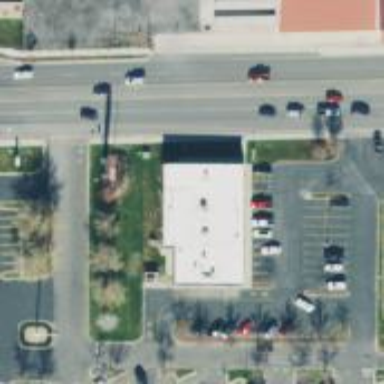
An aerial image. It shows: Post office.